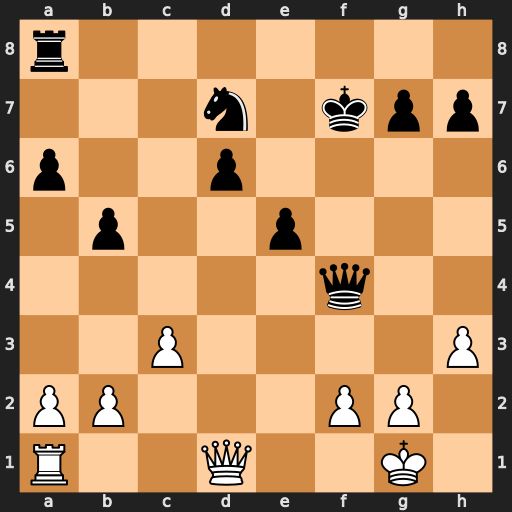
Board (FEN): r7/3n1kpp/p2p4/1p2p3/5q2/2P4P/PP3PP1/R2Q2K1
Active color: w
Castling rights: -
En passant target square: -
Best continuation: Qd5+ Ke7 Qxa8